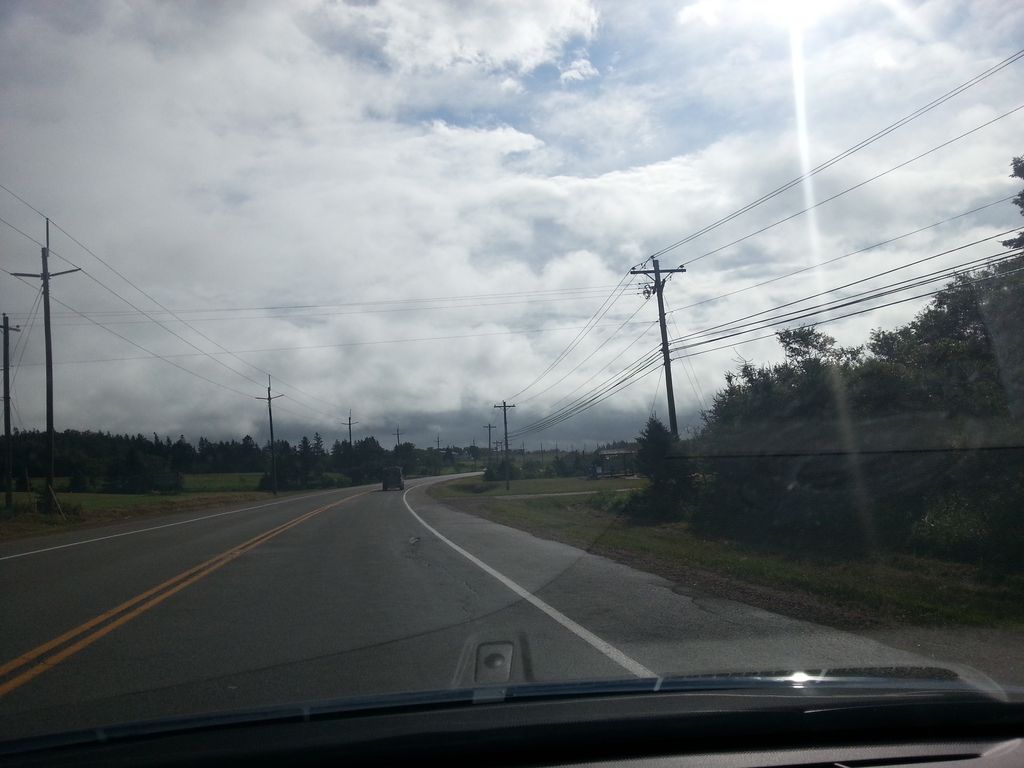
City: charlottetown